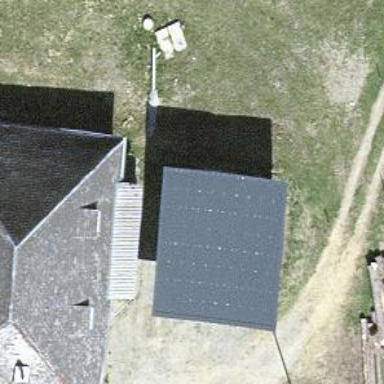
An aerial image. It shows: View of roof of building.